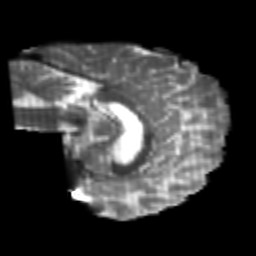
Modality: T2w
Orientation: sagittal
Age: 23
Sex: female
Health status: healthy
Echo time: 0.074 s